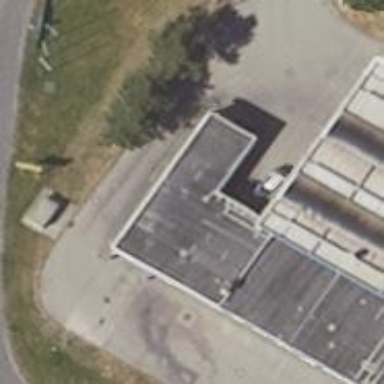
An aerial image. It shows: Car wash facility.